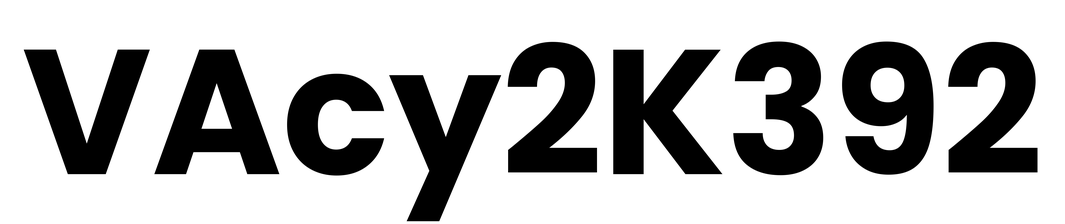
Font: Poppins-Bold